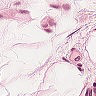
Metastatic tissue present: no